Question: I want to share images to wechat by UIActivityViewController, my code is below
'''
UIAlertController *alert = [UIAlertController alertControllerWithTitle:@"Ti Shi " message:@"Yi Wei Nin Fu Zhi Xiao Xi Nei Rong ,Qing Zai Fen Xiang Nei Rong Kuang Zhong Nian Tie !" preferredStyle:UIAlertControllerStyleAlert];
UIAlertAction *cancel = [UIAlertAction actionWithTitle:@"Zhi Dao Liao " style:UIAlertActionStyleCancel handler:^(UIAlertAction * _Nonnull action) {
UIActivityViewController *activityViewController =[[UIActivityViewController alloc] initWithActivityItems:array applicationActivities:nil];
activityViewController.excludedActivityTypes = @[UIActivityTypePostToFacebook,UIActivityTypeAirDrop];
[self presentViewController:activityViewController animated:TRUE completion:nil];
}];
[alert addAction:cancel];
[self presentViewController:alert animated:YES completion:nil];
'''
but the share pop menu get empty

where is wrong?
Any help will be appreciated! Thanks
EDIT:
I found my array is empty, because I add a wrong image into that array, image url is wrong. So my share pop menu is empty. Now, it solved! Thank u guys!
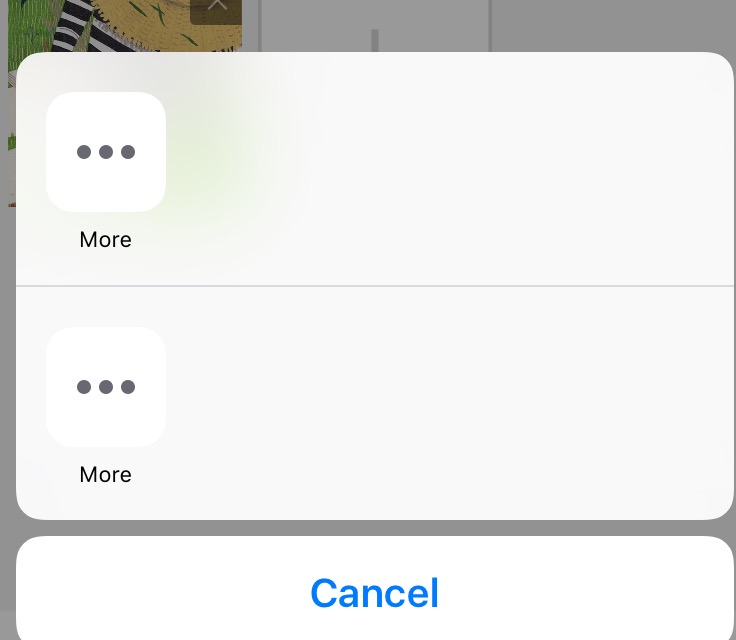
Answer: I think is occurs due to empty array so you need to pass filled array to ActivityController .
'''
NSArray * array = @[[NSString stringWithFormat:@"pass your data"], [NSURL URLWithString:@"http://www.google.com"]];// this occur due to this
UIActivityViewController *activityViewController =[[UIActivityViewController alloc] initWithActivityItems:array applicationActivities:nil];
activityViewController.excludedActivityTypes = @[UIActivityTypePostToFacebook,UIActivityTypeAirDrop];
[self presentViewController:activityViewController animated:TRUE completion:nil];
'''